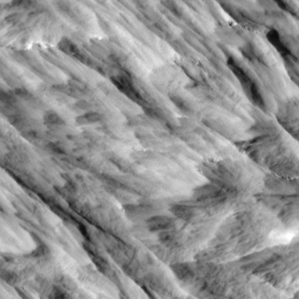
Label: non_frost